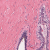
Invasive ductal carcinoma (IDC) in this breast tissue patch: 0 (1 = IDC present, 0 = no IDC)